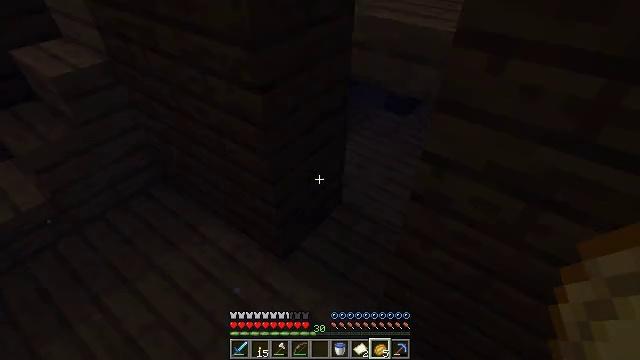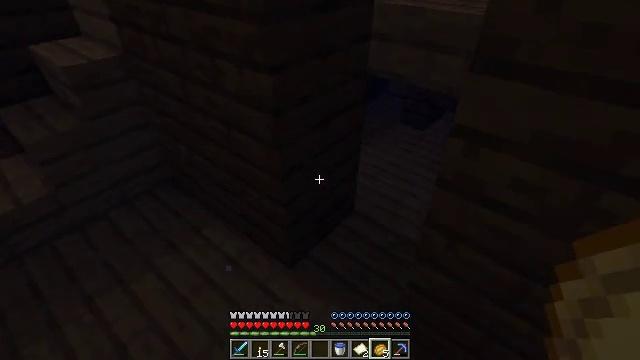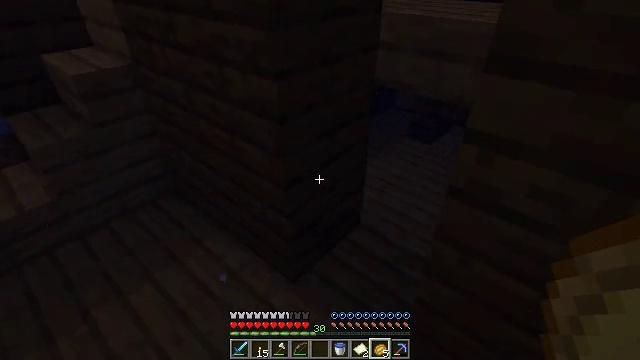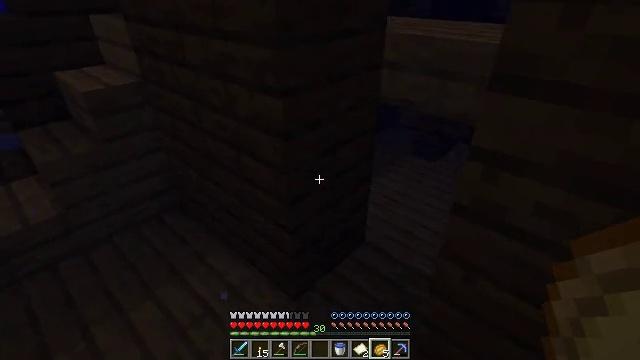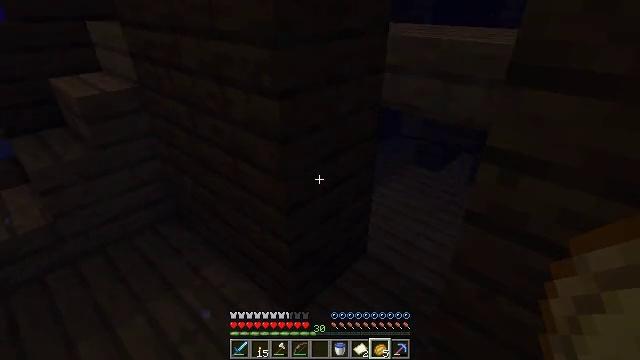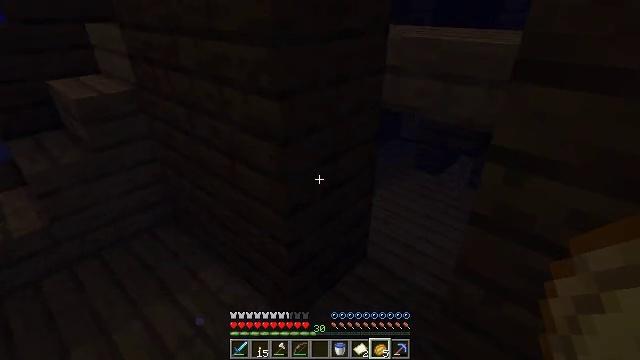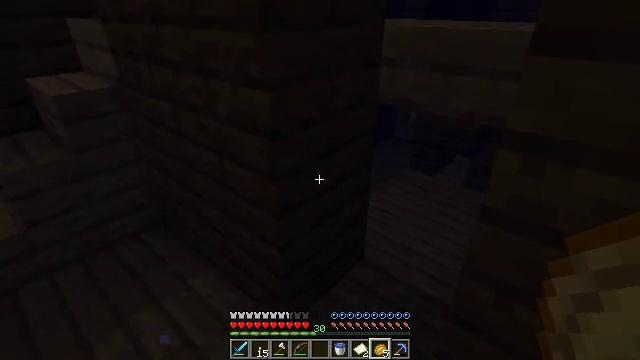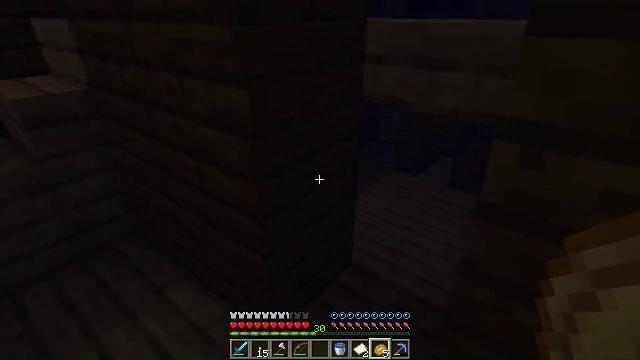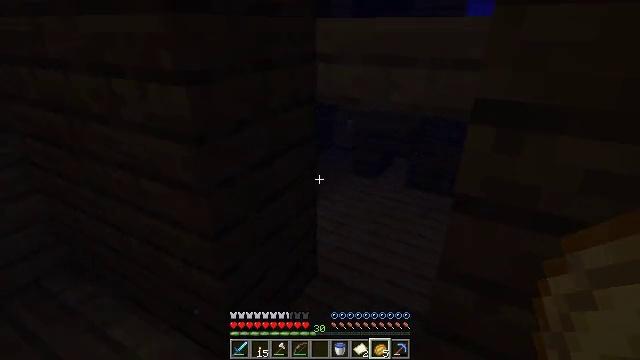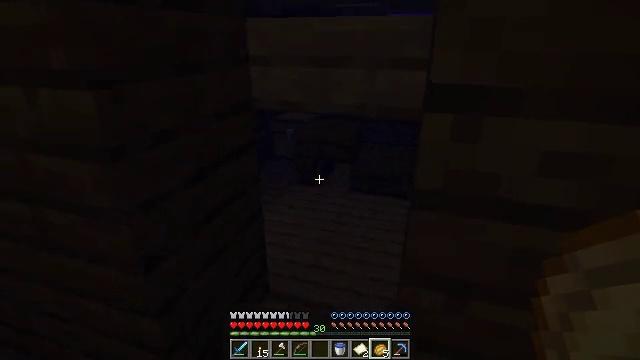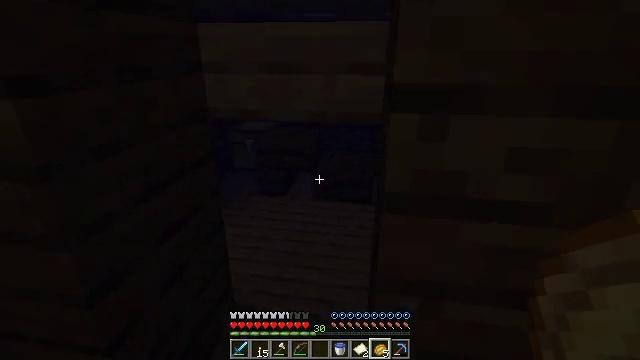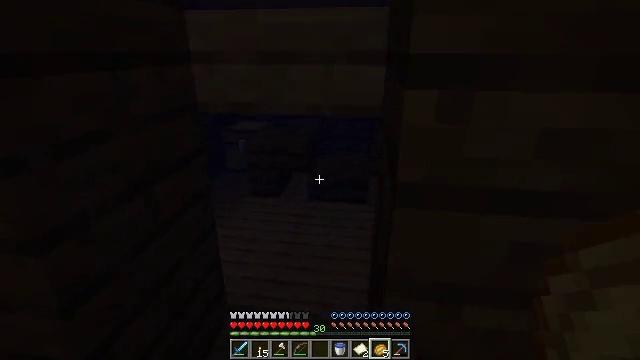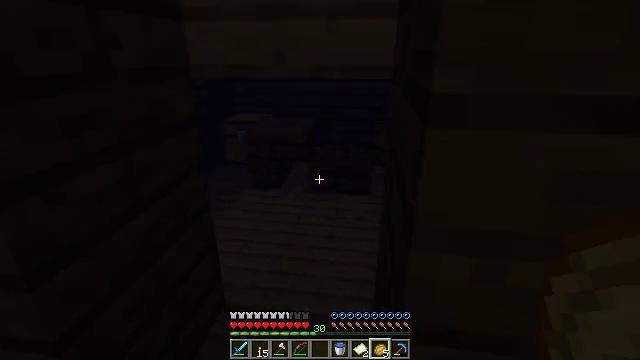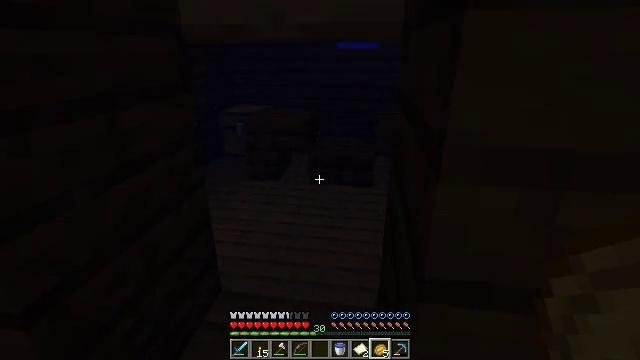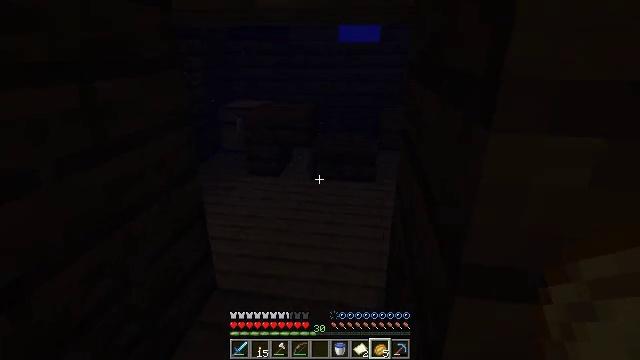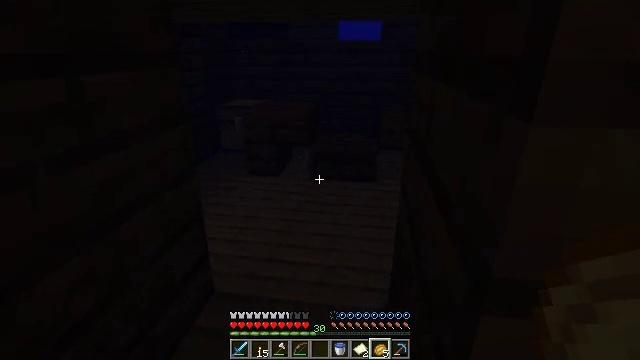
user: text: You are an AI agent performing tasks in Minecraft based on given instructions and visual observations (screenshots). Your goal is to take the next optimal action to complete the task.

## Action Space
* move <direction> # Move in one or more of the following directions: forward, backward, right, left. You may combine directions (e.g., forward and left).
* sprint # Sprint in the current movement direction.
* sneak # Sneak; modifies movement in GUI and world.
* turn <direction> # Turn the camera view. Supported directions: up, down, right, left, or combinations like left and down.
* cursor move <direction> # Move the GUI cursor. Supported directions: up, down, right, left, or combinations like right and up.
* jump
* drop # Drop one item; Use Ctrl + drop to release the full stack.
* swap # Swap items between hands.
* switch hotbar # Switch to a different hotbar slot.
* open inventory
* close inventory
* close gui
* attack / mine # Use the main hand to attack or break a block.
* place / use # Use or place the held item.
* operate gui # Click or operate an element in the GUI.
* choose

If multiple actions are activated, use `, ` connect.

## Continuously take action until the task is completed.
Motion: motion action
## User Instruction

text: Attack the spruce slab to remove it.
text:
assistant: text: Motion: move forward, turn left and up
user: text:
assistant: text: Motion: move forward, turn left and up
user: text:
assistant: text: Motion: move forward, turn up
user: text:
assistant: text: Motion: move forward, turn up
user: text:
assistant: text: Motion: move forward
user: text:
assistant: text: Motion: move forward, turn right
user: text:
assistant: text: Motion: move forward, turn right
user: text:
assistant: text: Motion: move forward, turn right and up
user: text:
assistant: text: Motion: move forward, turn right and up
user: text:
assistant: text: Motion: move forward, turn right and up
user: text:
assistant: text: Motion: move forward, sneak, turn right
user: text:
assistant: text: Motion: move forward, sneak
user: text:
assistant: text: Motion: move forward, sneak
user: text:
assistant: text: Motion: move forward, sneak
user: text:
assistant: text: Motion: move forward, sneak
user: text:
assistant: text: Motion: move forward, sneak
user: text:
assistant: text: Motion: move forward and move left, sneak
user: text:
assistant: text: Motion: move forward and move left, sneak
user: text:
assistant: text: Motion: move forward and move left
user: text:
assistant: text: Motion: move forward and move left
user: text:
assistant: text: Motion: move forward and move left
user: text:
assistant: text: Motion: move forward
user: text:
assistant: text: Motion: move forward, turn right and up
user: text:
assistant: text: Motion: move forward, turn right and up
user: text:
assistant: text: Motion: move forward
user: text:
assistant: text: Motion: move forward
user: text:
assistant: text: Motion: move forward
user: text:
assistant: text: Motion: move forward
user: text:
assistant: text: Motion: move forward and move left
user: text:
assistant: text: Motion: move forward and move left, turn right